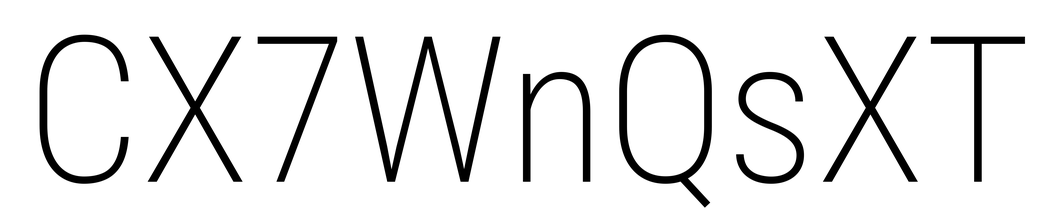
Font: Roboto_Condensed_ExtraLight